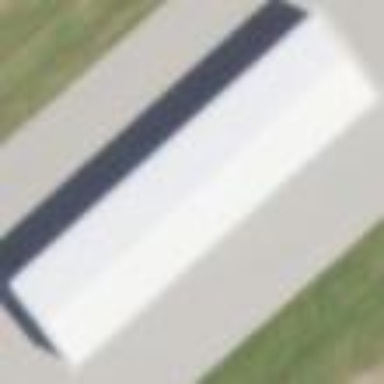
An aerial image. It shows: Hangar.